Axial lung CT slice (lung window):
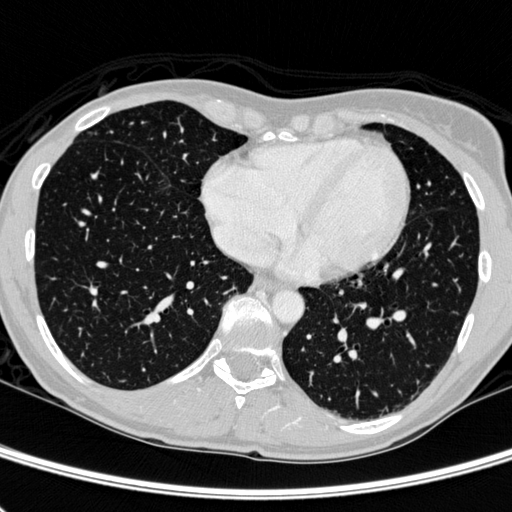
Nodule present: no